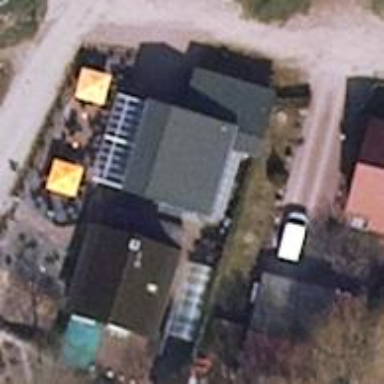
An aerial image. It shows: Cafe.